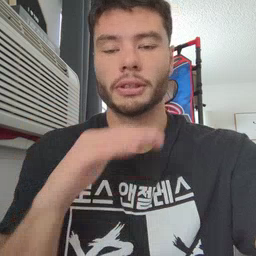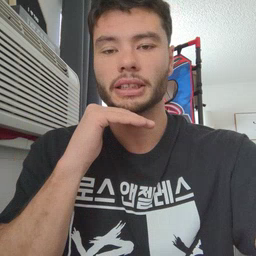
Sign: pig